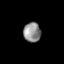
Tissue: lung
Cell type: Epithelial cells
Senescence score: 0.1987
Nuclear area (px): 335
Mean DAPI intensity: 141.57